Aerial crown-view tile of a tropical tree (Barro Colorado Island, Panama), acquired 20250217:
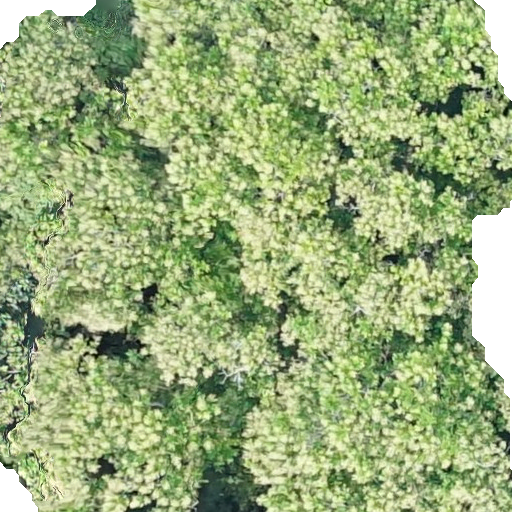
Species: Anacardium excelsum
GBIF accepted scientific name: Anacardium excelsum
Crown area: 440.292 m²